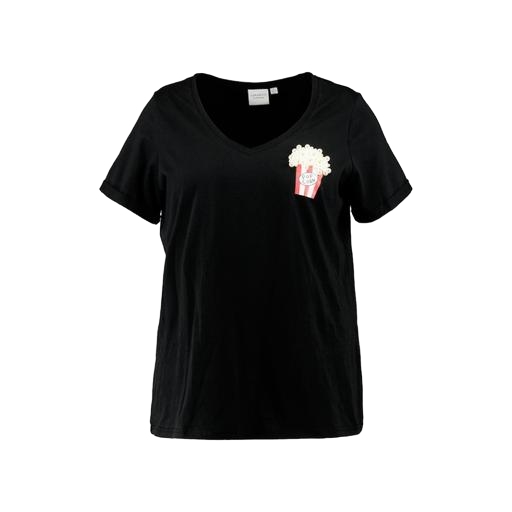
black plus size printed t-shirt only macy, black v-neck t-shirt only macy, black popcorn t-shirt, white background